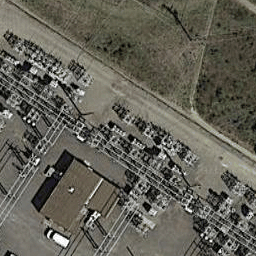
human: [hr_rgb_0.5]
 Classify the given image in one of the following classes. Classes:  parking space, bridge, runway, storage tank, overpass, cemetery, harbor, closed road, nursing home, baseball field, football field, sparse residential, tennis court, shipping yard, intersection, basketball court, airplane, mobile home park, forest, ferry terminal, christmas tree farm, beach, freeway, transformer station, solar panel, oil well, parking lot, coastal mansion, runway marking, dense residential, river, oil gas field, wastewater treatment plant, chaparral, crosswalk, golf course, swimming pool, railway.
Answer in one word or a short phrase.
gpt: transformer station